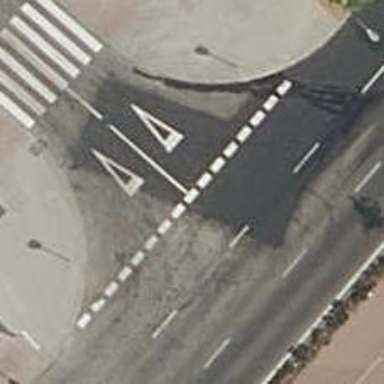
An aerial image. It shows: Road with "give way" sign.